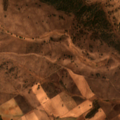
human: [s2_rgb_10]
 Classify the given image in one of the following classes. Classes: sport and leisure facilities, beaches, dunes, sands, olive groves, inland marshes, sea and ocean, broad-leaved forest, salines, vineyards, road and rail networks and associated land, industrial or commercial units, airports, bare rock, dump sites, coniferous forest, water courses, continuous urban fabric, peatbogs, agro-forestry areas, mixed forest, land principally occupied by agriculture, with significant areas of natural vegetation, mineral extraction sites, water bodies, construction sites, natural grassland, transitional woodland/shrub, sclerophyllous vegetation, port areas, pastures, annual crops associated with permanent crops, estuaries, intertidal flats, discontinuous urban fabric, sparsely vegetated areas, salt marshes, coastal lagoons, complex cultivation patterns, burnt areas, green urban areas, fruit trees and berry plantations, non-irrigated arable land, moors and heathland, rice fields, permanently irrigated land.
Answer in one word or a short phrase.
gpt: non-irrigated arable land, annual crops associated with permanent crops, broad-leaved forest, transitional woodland/shrub